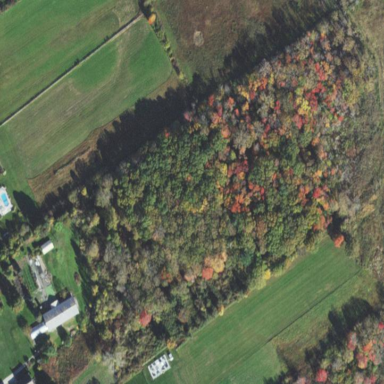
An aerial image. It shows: Mixed leaf woodland.